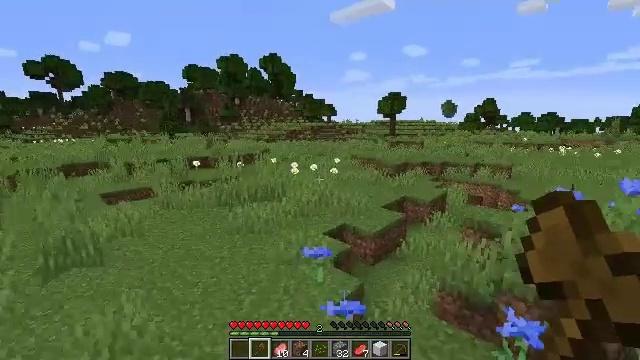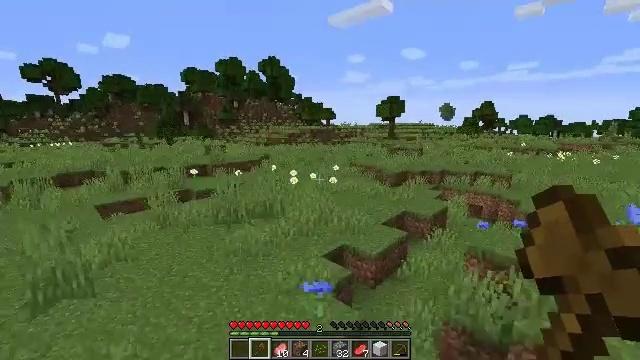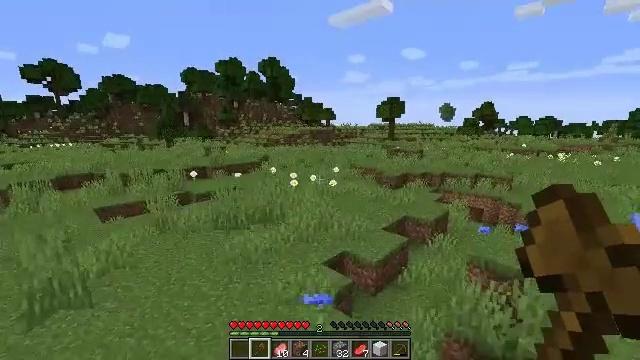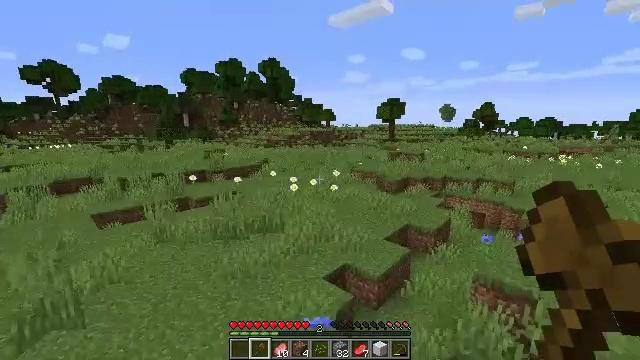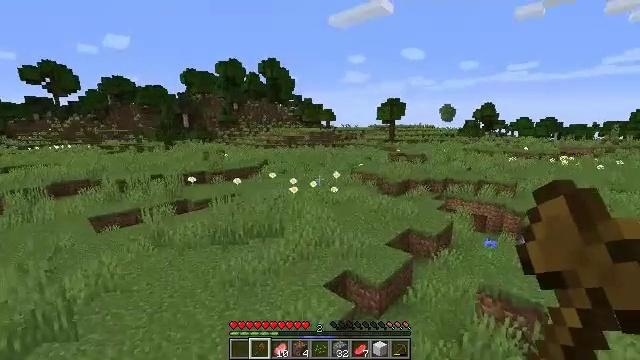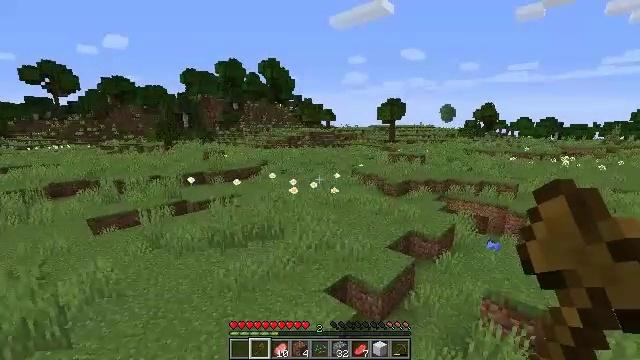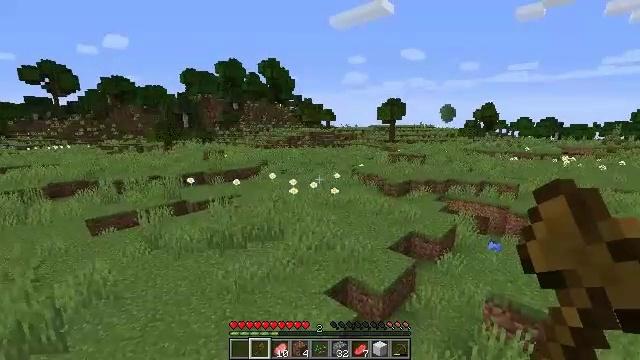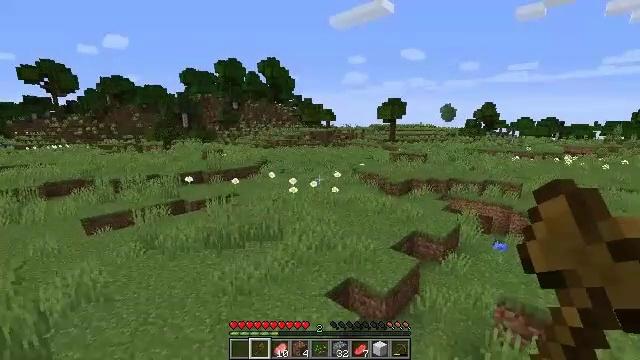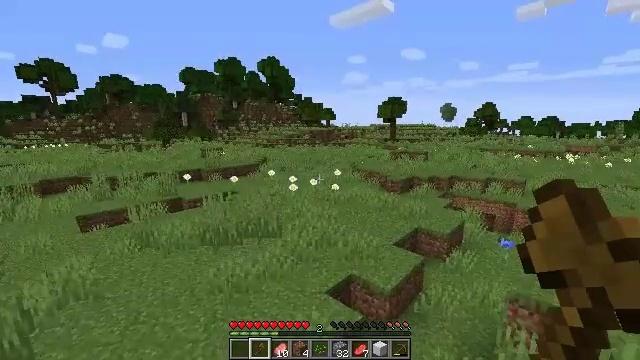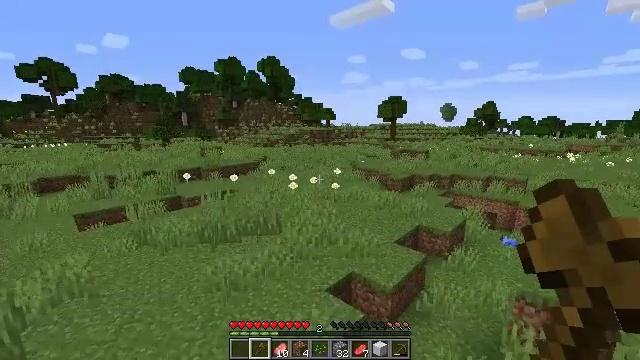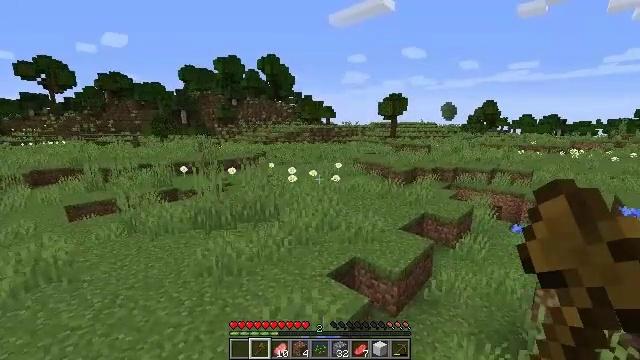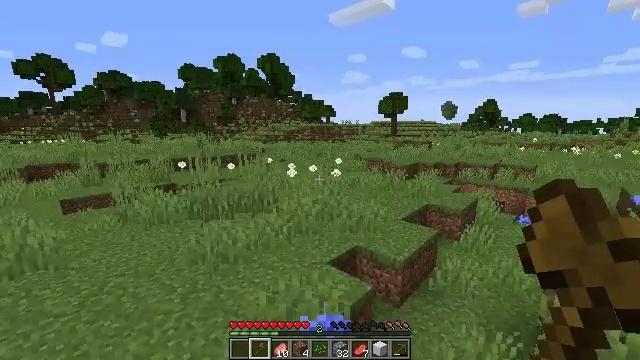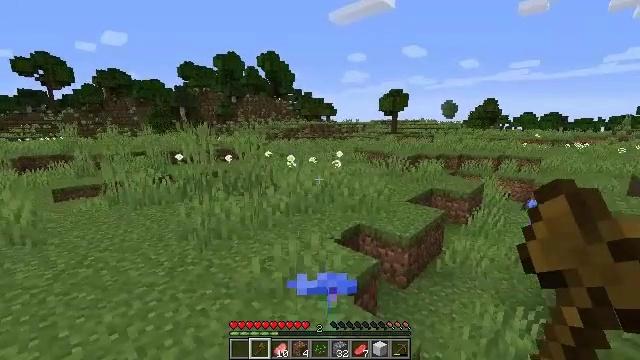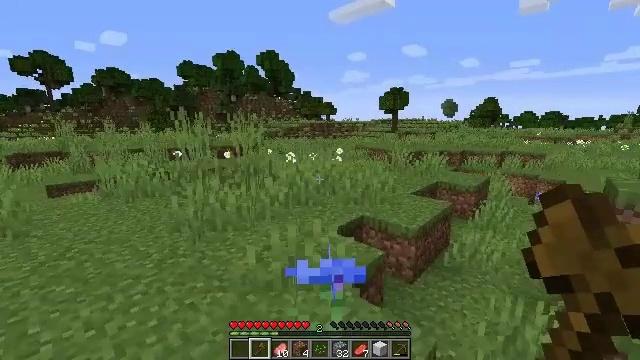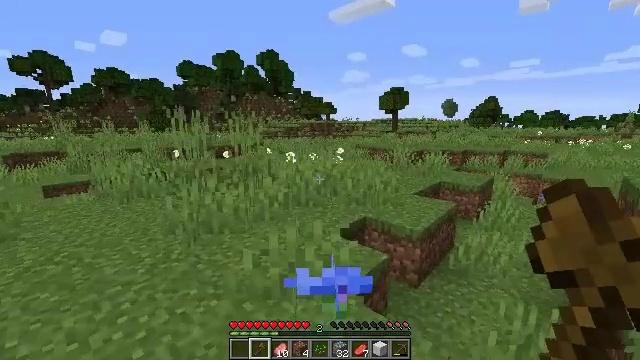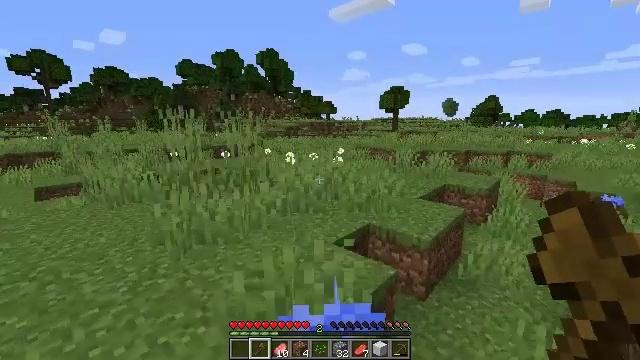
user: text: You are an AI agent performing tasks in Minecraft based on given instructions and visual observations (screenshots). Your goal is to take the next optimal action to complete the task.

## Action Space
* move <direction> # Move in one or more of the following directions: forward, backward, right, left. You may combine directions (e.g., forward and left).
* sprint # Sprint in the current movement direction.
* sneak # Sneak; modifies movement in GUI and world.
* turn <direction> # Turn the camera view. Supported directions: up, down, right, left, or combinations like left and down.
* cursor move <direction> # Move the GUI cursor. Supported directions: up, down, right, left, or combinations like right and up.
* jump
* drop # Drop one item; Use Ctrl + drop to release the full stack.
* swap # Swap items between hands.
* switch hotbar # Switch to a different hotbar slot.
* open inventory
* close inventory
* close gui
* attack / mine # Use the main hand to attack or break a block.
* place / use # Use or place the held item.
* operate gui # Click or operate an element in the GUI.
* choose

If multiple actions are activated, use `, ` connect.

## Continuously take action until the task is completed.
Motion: motion action
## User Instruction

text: Mine the oxeye daisy flower.
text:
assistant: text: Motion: move forward, jump
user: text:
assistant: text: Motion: move forward, jump
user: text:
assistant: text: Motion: move forward, jump
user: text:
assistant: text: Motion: move forward, jump
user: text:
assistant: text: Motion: move forward, jump
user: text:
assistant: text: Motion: move forward, jump
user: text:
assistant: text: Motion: move forward, jump
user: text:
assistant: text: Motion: move forward
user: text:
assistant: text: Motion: move forward
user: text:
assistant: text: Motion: move forward
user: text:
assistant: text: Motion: move forward
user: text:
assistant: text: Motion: move forward
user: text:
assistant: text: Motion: move forward
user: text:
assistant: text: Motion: move forward
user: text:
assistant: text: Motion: move forward
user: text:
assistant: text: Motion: move forward
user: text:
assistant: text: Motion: move forward
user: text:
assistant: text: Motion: move forward
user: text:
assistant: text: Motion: move forward
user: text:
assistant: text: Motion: move forward
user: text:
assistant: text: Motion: move forward
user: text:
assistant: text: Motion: move forward
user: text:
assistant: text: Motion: move forward
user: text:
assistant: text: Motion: move forward
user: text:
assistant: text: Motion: move forward
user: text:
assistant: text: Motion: move forward
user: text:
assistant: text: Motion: move forward, turn right
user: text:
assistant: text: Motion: move forward, turn right and up
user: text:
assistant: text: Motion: move forward, turn right
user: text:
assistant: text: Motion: move forward